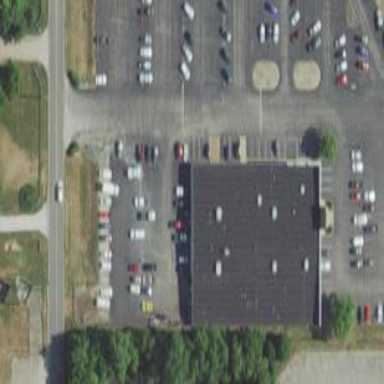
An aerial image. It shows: Building that houses car shop.